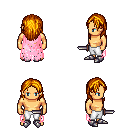
a pixel art fantasy rpg character, male body template, human, tanned skin, pink tattered cape, white pants, dark blonde long hairstyle, metal boots, dagger, four views (front, back, left, right), 2x2 character sprite sheet, small pixel art, hard edges, no anti-aliasing